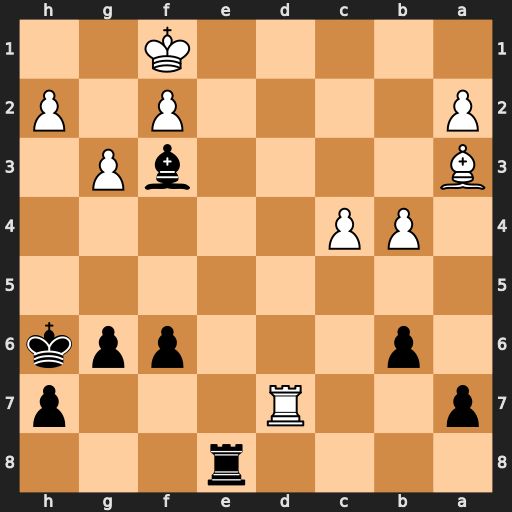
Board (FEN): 4r3/p2R3p/1p3ppk/8/1PP5/B4bP1/P4P1P/5K2
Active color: b
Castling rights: -
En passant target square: -
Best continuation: Bg4 Bc1+ g5